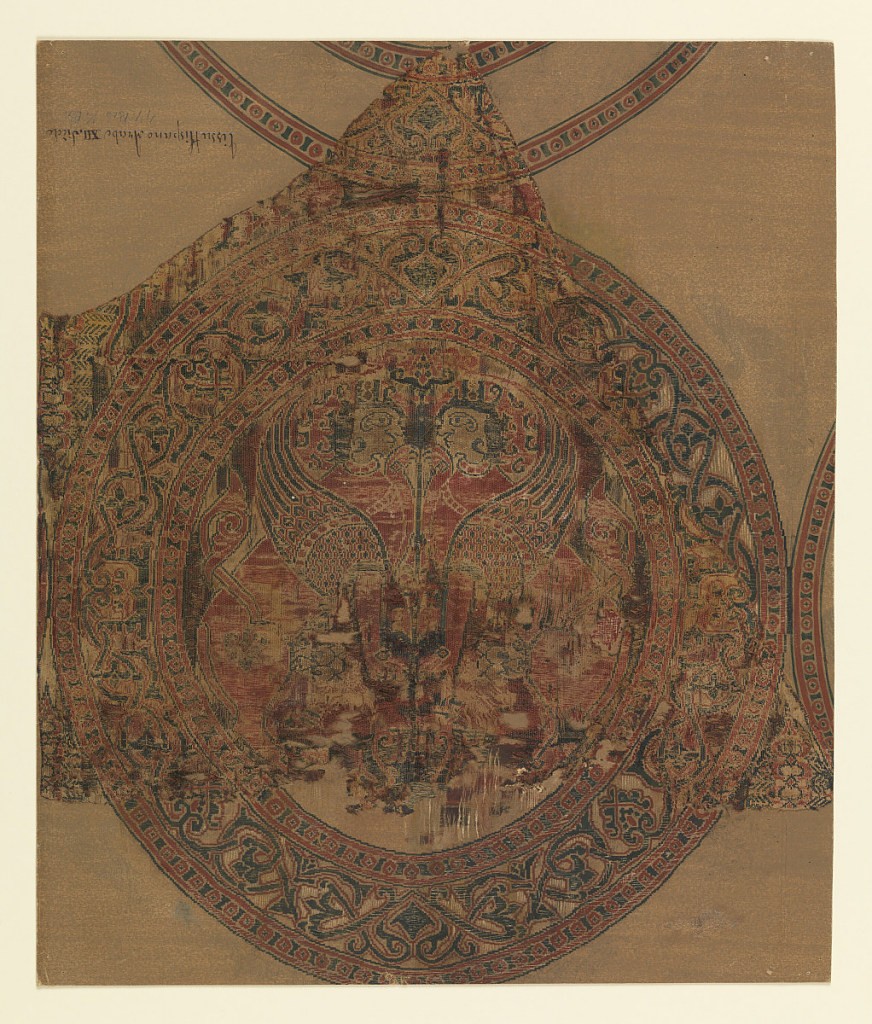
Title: Textile
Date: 12th–13th century
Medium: silk, gilded parchment on silk core, board, gouache Technique: weft-faced compound plain weave (taquete) Label: silk and gilded parchment on silk core weft-faced compound plain weave (taquete)
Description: Incomplete roundel and a portion of the frame of a tangent roundel, the former containing a pair of confronted sphinxes flanking a plant form, each are being attacked by a much smaller lion. With a wide frame of interlacing foliated scrolls within pearl guard borders, in which pearl centers (due to demands of technique) are rendered tiny crosses. Very incomplete portions of interspaced ornament showing peacock tails. Red and green on a cream ground, with small amounts of gold metallic (cream silk wound with gilded goldbeaters' skin) on faces of sphinxes and small lions. Mounted on board with design painted in with gouache.